Question: Tailwind CSS provides two different ways to enable dark mode on your website.
The first way is through media, which means if your OS supports dark mode and it's activated. Your website will be automatically displayed in dark mode.
My 'tailwind.config.js':
'''
module.exports = {
darkMode: 'media',
};
'''
The second way is through "class", meaning if your '<html>' tag has the 'class="dark"' assigned. Your website will be displayed in dark mode.
My 'tailwind.config.js':
'''
module.exports = {
darkMode: 'class',
};
'''
Is there a simple way of using both of these options at once?
The effect I want to achieve is that the user can set their preference between "light", "dark" and "system settings".
Similar to the function that is used here on Stack Overflow:

If this option is not currently possible with Tailwind CSS, what would be the cleanest and simplest workaround?
- - - - -
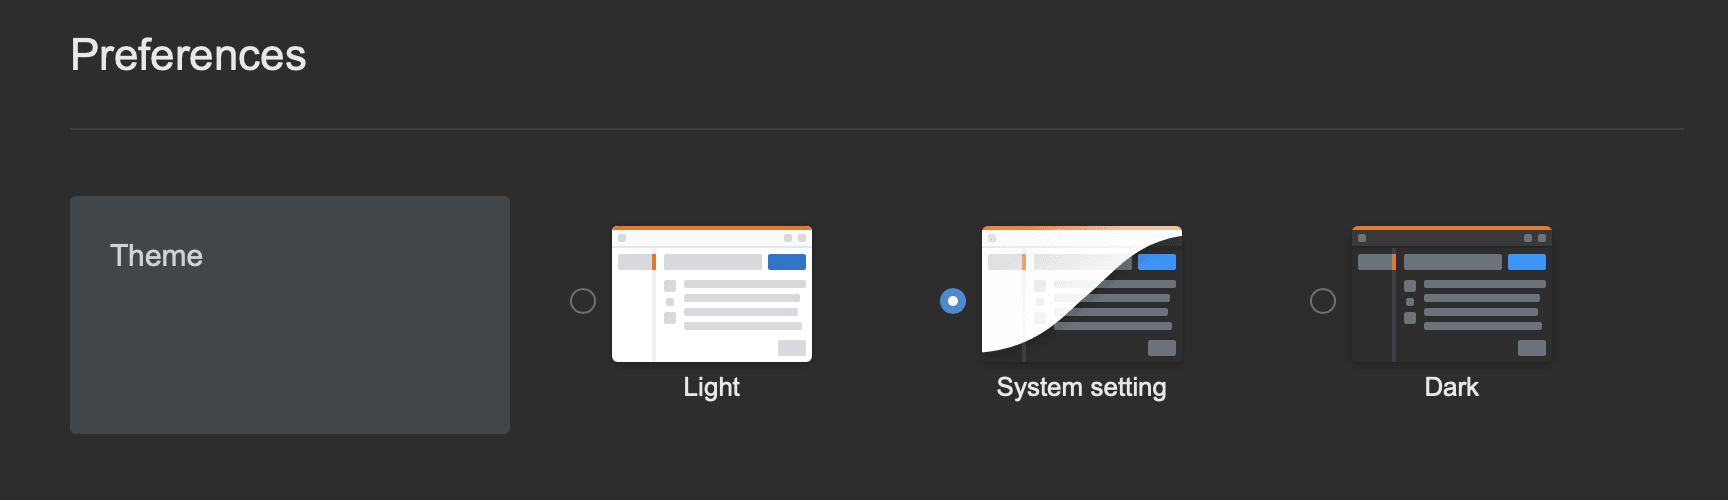
Answer: I had the exact same use case in my project. I solved it by using the class mode together with a media watcher. You need to set the class on page load and on a change of the settings and also when the event fires.
'''
const setTheme = (isDark) => {
document.documentElement.classList.remove('dark');
if (isDark) {
document.documentElement.classList.add('dark');
}
};
if (settingIsAuto) {
setTheme(window.matchMedia('(prefers-color-scheme: dark)').matches);
}
window.matchMedia('(prefers-color-scheme: dark)').addEventListener('change', e => {
const newIsDark = e.matches;
if (settingIsAuto) {
setTheme(newIsDark);
}
});
// watch for settings changes
'''